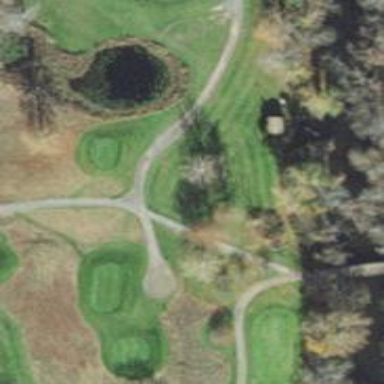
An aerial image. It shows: Path designated for golf carts.